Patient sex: M
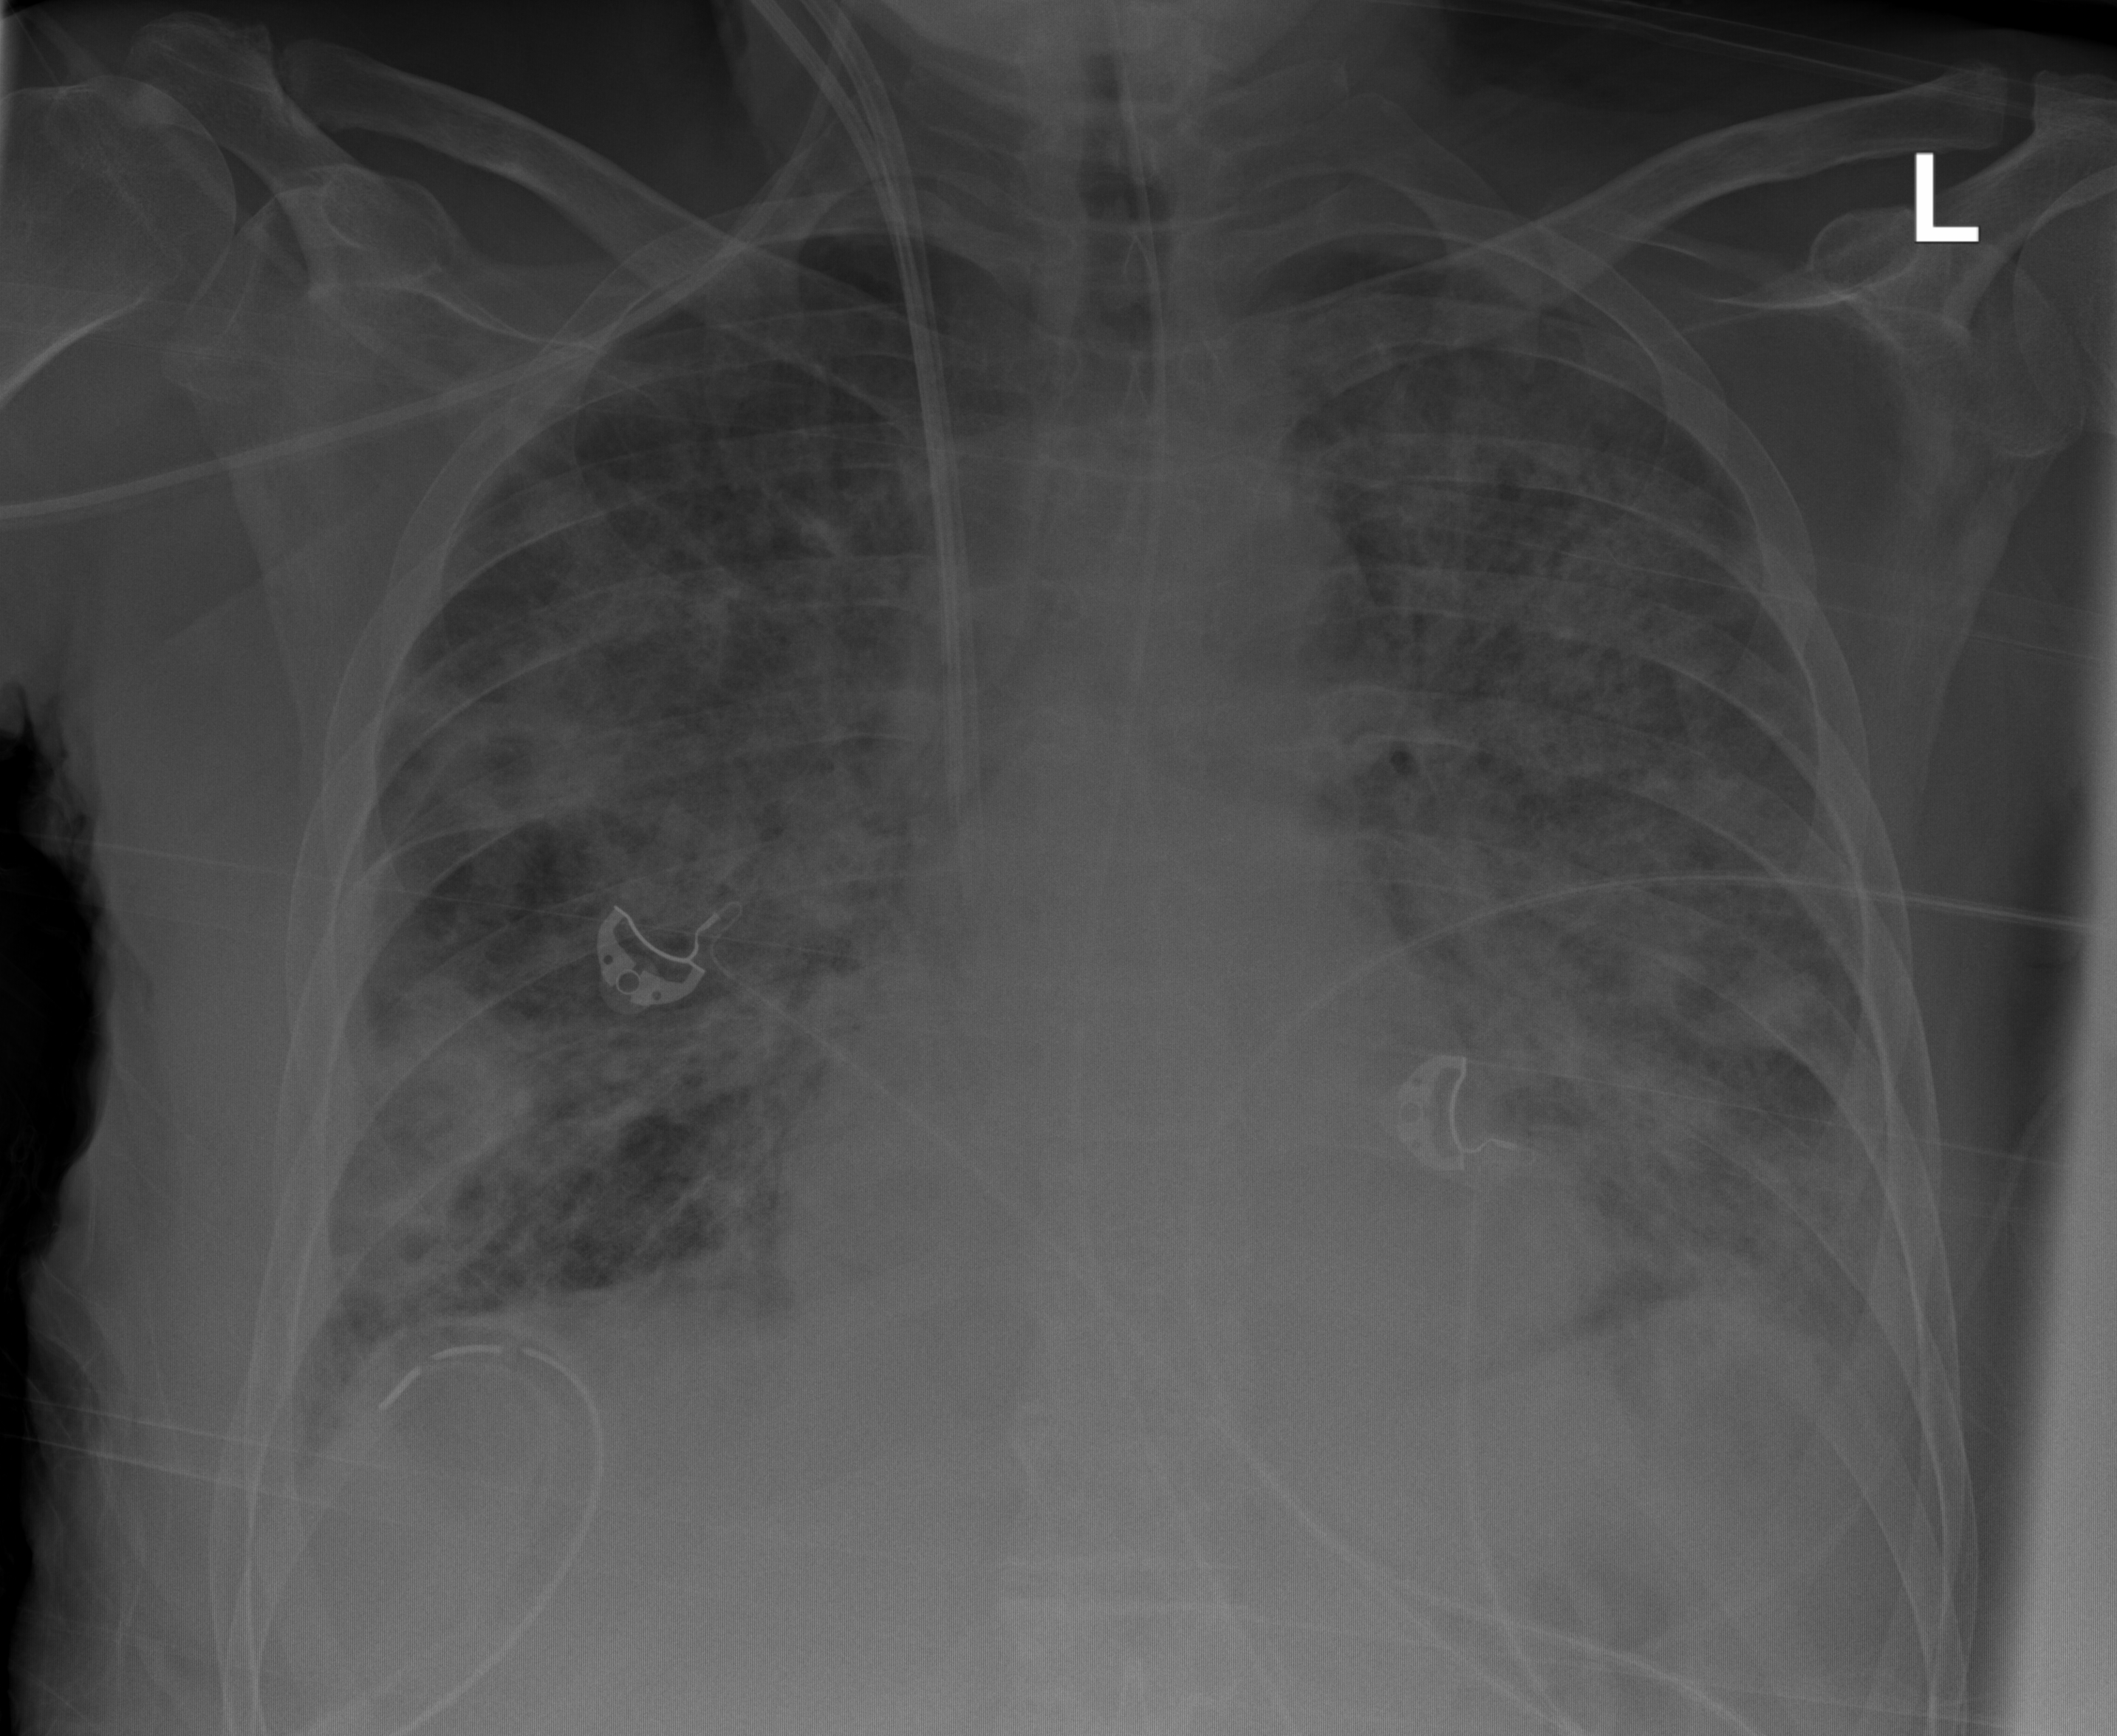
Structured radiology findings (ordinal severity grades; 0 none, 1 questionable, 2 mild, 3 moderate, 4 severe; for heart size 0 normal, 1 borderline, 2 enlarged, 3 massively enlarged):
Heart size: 1
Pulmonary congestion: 1
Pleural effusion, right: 2
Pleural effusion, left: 2
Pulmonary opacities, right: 3
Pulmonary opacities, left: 3
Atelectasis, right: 2
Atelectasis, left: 2